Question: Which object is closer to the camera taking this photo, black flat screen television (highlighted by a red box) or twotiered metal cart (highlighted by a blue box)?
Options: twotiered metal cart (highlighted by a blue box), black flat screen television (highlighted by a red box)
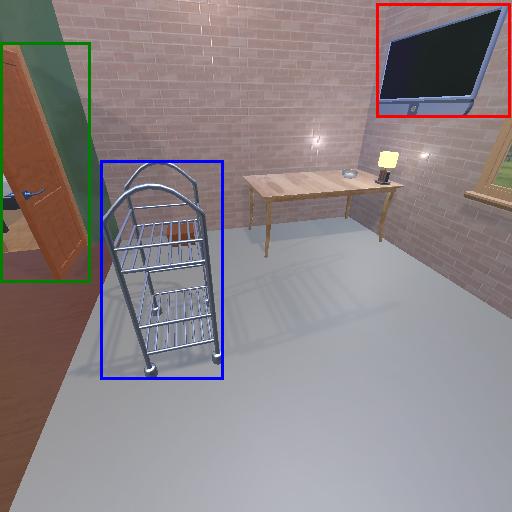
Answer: twotiered metal cart (highlighted by a blue box)